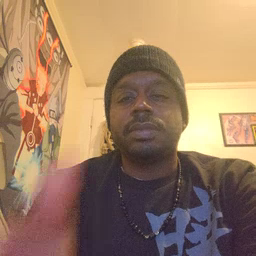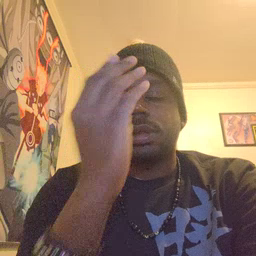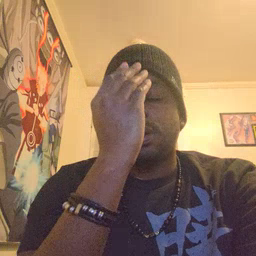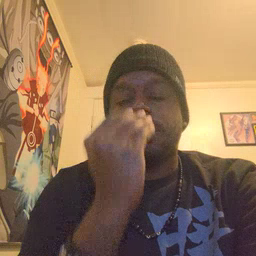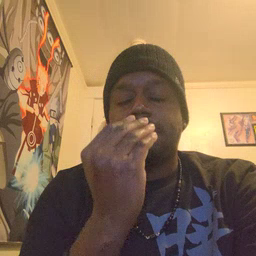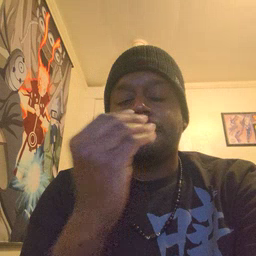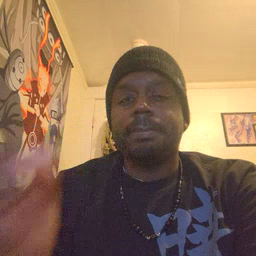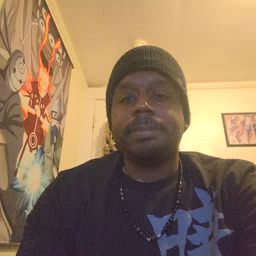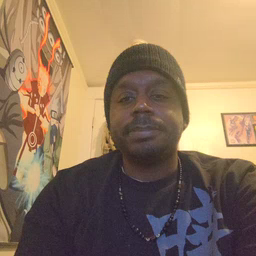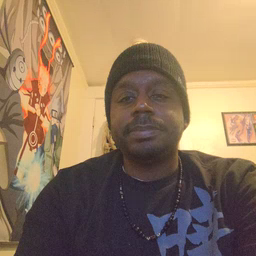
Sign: sleep